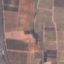
Land use / land cover: PermanentCrop